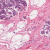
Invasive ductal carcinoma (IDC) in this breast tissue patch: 0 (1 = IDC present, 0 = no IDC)